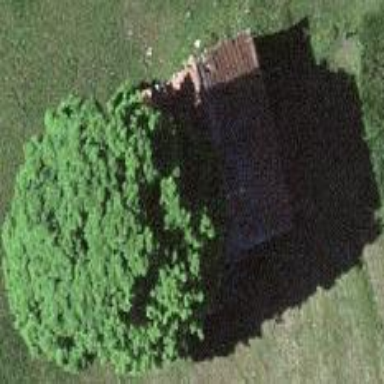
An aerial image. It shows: Farm auxiliary building.